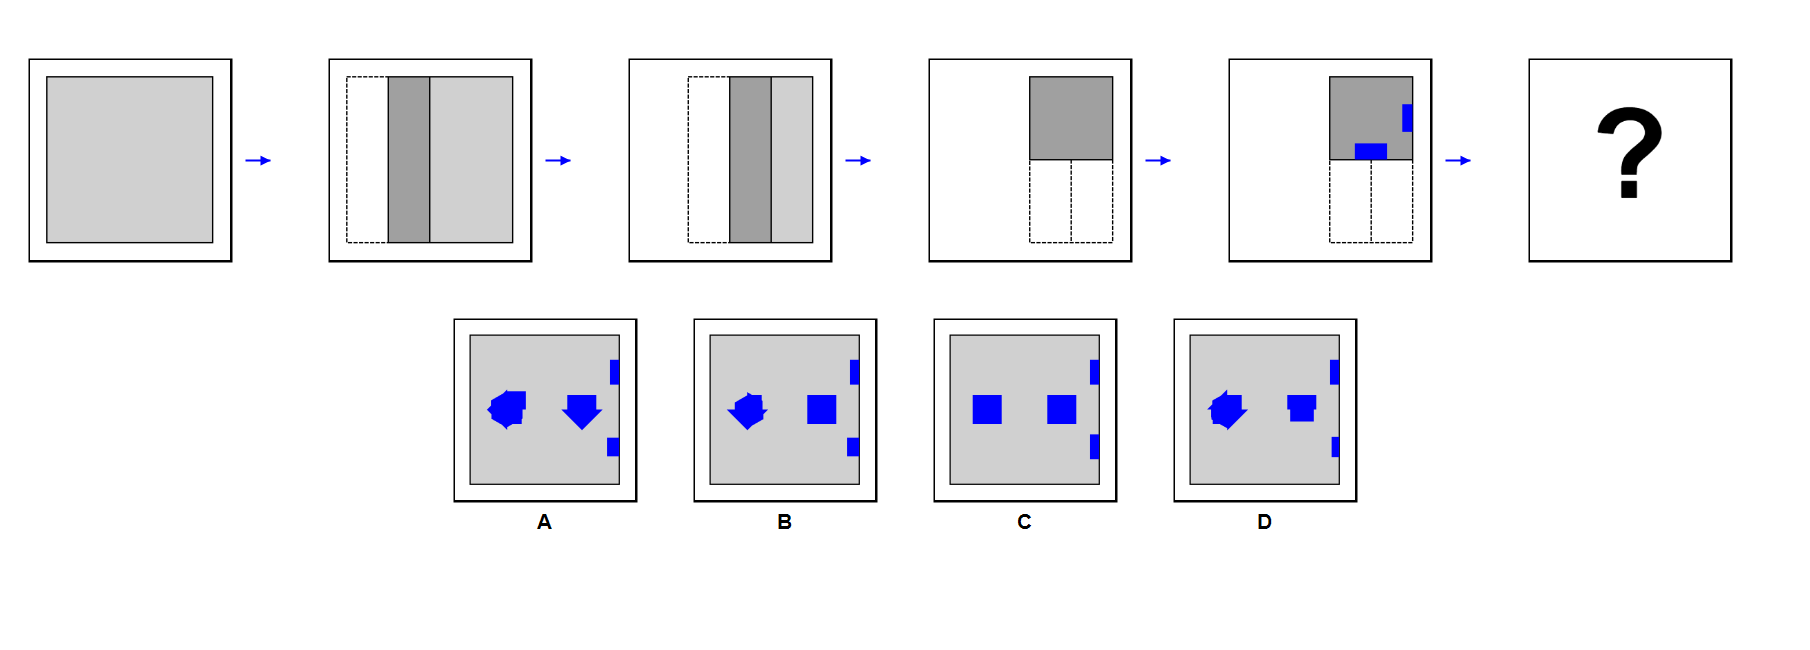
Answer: C